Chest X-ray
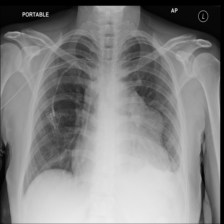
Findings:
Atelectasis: negative
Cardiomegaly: negative
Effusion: negative
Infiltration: negative
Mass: negative
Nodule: negative
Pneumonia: negative
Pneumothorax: negative
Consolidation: negative
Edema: negative
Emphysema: negative
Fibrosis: negative
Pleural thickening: negative
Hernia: negative